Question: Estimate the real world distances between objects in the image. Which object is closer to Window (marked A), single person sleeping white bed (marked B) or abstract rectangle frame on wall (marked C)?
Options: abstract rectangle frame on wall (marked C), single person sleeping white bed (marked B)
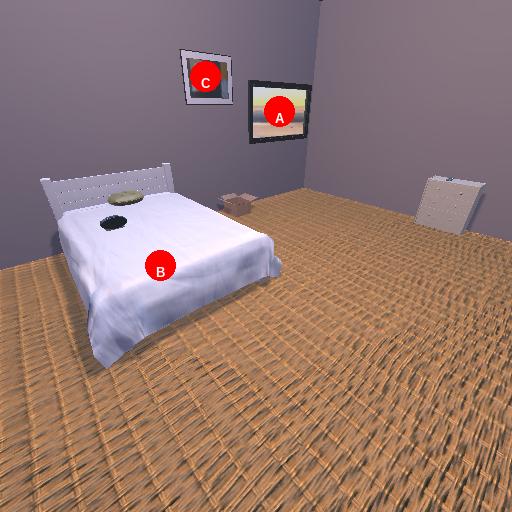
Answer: abstract rectangle frame on wall (marked C)